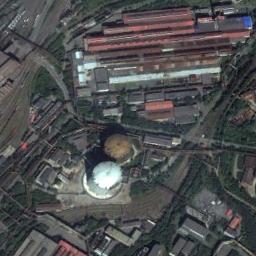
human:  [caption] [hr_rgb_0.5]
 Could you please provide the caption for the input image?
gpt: The thermal power station is next to some buildings and trees .

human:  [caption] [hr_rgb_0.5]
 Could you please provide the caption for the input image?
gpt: Many buildings of different shapes are next to the thermal power station .

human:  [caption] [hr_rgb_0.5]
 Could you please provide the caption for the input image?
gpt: Here are two thermal power stations and a blue hut .

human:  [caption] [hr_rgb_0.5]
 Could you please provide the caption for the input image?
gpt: In the thermal power station there are neatly planned plants, Equipment and good greening, and two cooling towers are steaming .

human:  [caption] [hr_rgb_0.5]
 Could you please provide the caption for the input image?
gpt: There are many buildings and some green trees on the thermal power station .